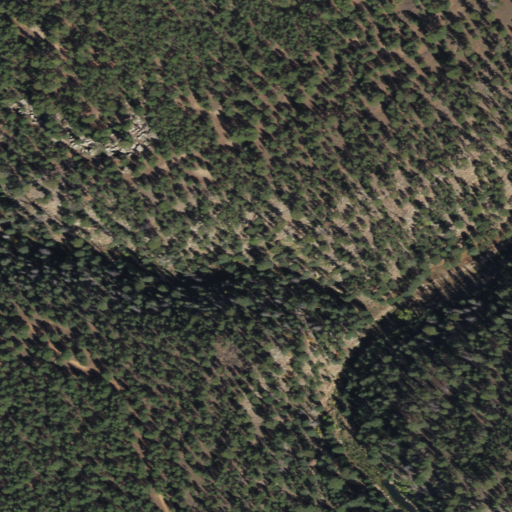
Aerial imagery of valley in Arizona named Waters Draw containing evergreen forest, shrub, open development, and grassland